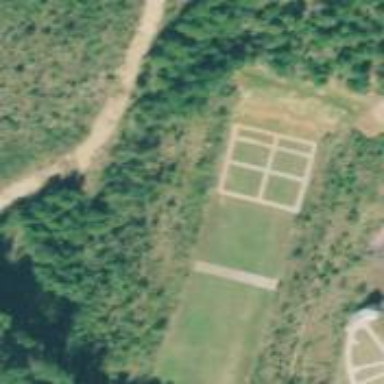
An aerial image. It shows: Shooting range on leisure land pitch.